Question: I am drawing a bitmap (ball) onto a SurfaceView canvas and then right after I am drawing a new bitmap (shine) to make it appear on top of the ball bitmap, and I am adjusting the shine bitmap alpha up and down to animate it as a shine/glow. But the shine bitmap seems to have some strange pixel errors when it is drawn and the more alpha I give it the worse it is.
Look at the result here: , those blue/red pixels are not present on the png i use.
Here is my init on the ball object:
'''
sparklePaint = new Paint();
sparklePaint.setAlpha(0);
'''
and then my anmation method on the ball object:
'''
public void doAnimate() {
if (sparkleAnimating) {
if (sparklePaint.getAlpha() == 255) {
sparkleOpcatyUp = false;
}
if (sparkleOpcatyUp) {
int opacity = sparklePaint.getAlpha() + sparkleOpacityStep;
if (opacity > 255) {
opacity = 255;
}
sparklePaint.setAlpha(opacity);
} else {
int opacity = sparklePaint.getAlpha() - sparkleOpacityStep;
if (opacity < 0) {
opacity = 0;
}
sparklePaint.setAlpha(opacity);
if (opacity == 0) {
sparkleOpcatyUp = true;
sparkleAnimating = false;
}
}
} else {
sparkleAnimTick++;
if (sparkleAnimTick == sparkleAnimDelay) {
sparkleAnimTick = 0;
sparkleAnimating = true;
}
}
}
'''
and in my draw loop:
'''
for (Ball ball : balls) {
if (ball != null && ball.getBitmap() != null) {
int[] pos = ball.getPos();
canvas.drawBitmap(ball.getBitmap(), pos[0], pos[1], null);
pos = ball.getSparklePos();
canvas.drawBitmap(ball.getSparkle(), pos[0], pos[1], ball.getSparklePaint());
ball.doAnimate();
}
}
'''
Any ideas on what goes wrong here? Is that not the way to draw bitmap on top of another bitmap? Is it some blending mode I need to set?
The problem is present both on emulator and device.
Thank you
Soren
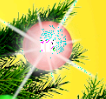
Answer: Try using Paint.setDither() and Paint.setAntiAlias() on the paints for drawing the ball and shine.
Good luck!